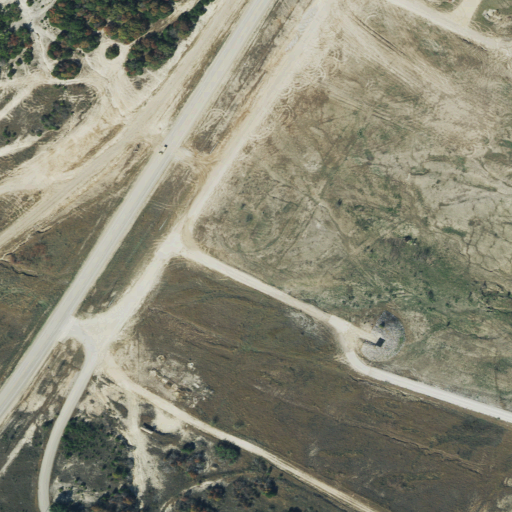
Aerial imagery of gap in Texas named Graham Gap containing grassland, shrub, low intensity development, medium intensity development, barren land, and open development